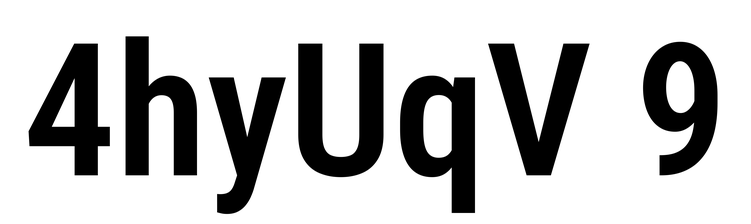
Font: Roboto_Condensed_SemiBold